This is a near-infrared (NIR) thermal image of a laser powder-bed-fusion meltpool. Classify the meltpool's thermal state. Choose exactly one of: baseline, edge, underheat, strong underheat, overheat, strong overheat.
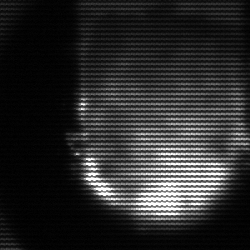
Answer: baseline